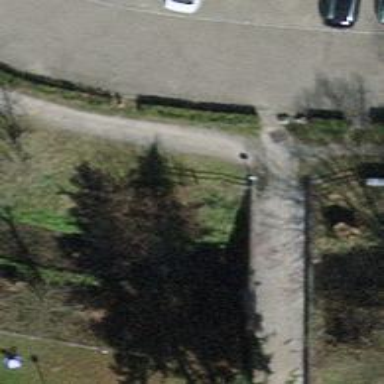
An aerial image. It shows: Path with fine gravel surface.